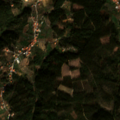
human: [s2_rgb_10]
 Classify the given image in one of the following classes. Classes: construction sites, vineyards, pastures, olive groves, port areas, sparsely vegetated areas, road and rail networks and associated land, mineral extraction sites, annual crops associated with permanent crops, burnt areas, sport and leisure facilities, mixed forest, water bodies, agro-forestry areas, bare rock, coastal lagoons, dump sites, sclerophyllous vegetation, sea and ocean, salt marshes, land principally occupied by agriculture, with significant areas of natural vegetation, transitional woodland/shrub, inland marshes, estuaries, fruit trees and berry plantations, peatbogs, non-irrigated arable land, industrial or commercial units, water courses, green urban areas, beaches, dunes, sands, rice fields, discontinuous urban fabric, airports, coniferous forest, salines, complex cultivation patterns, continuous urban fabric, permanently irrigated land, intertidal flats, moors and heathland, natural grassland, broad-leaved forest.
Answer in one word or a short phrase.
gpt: complex cultivation patterns, land principally occupied by agriculture, with significant areas of natural vegetation, broad-leaved forest, mixed forest, transitional woodland/shrub